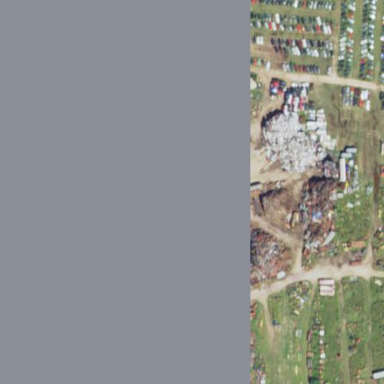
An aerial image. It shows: Industrial area designated for auto wrecking.